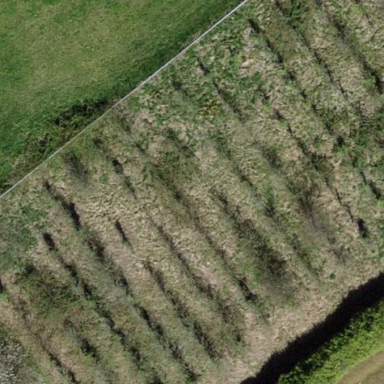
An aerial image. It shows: Orchard.